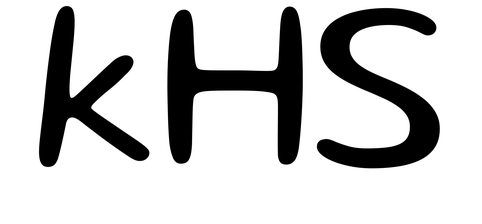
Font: Gluten_Light